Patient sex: F
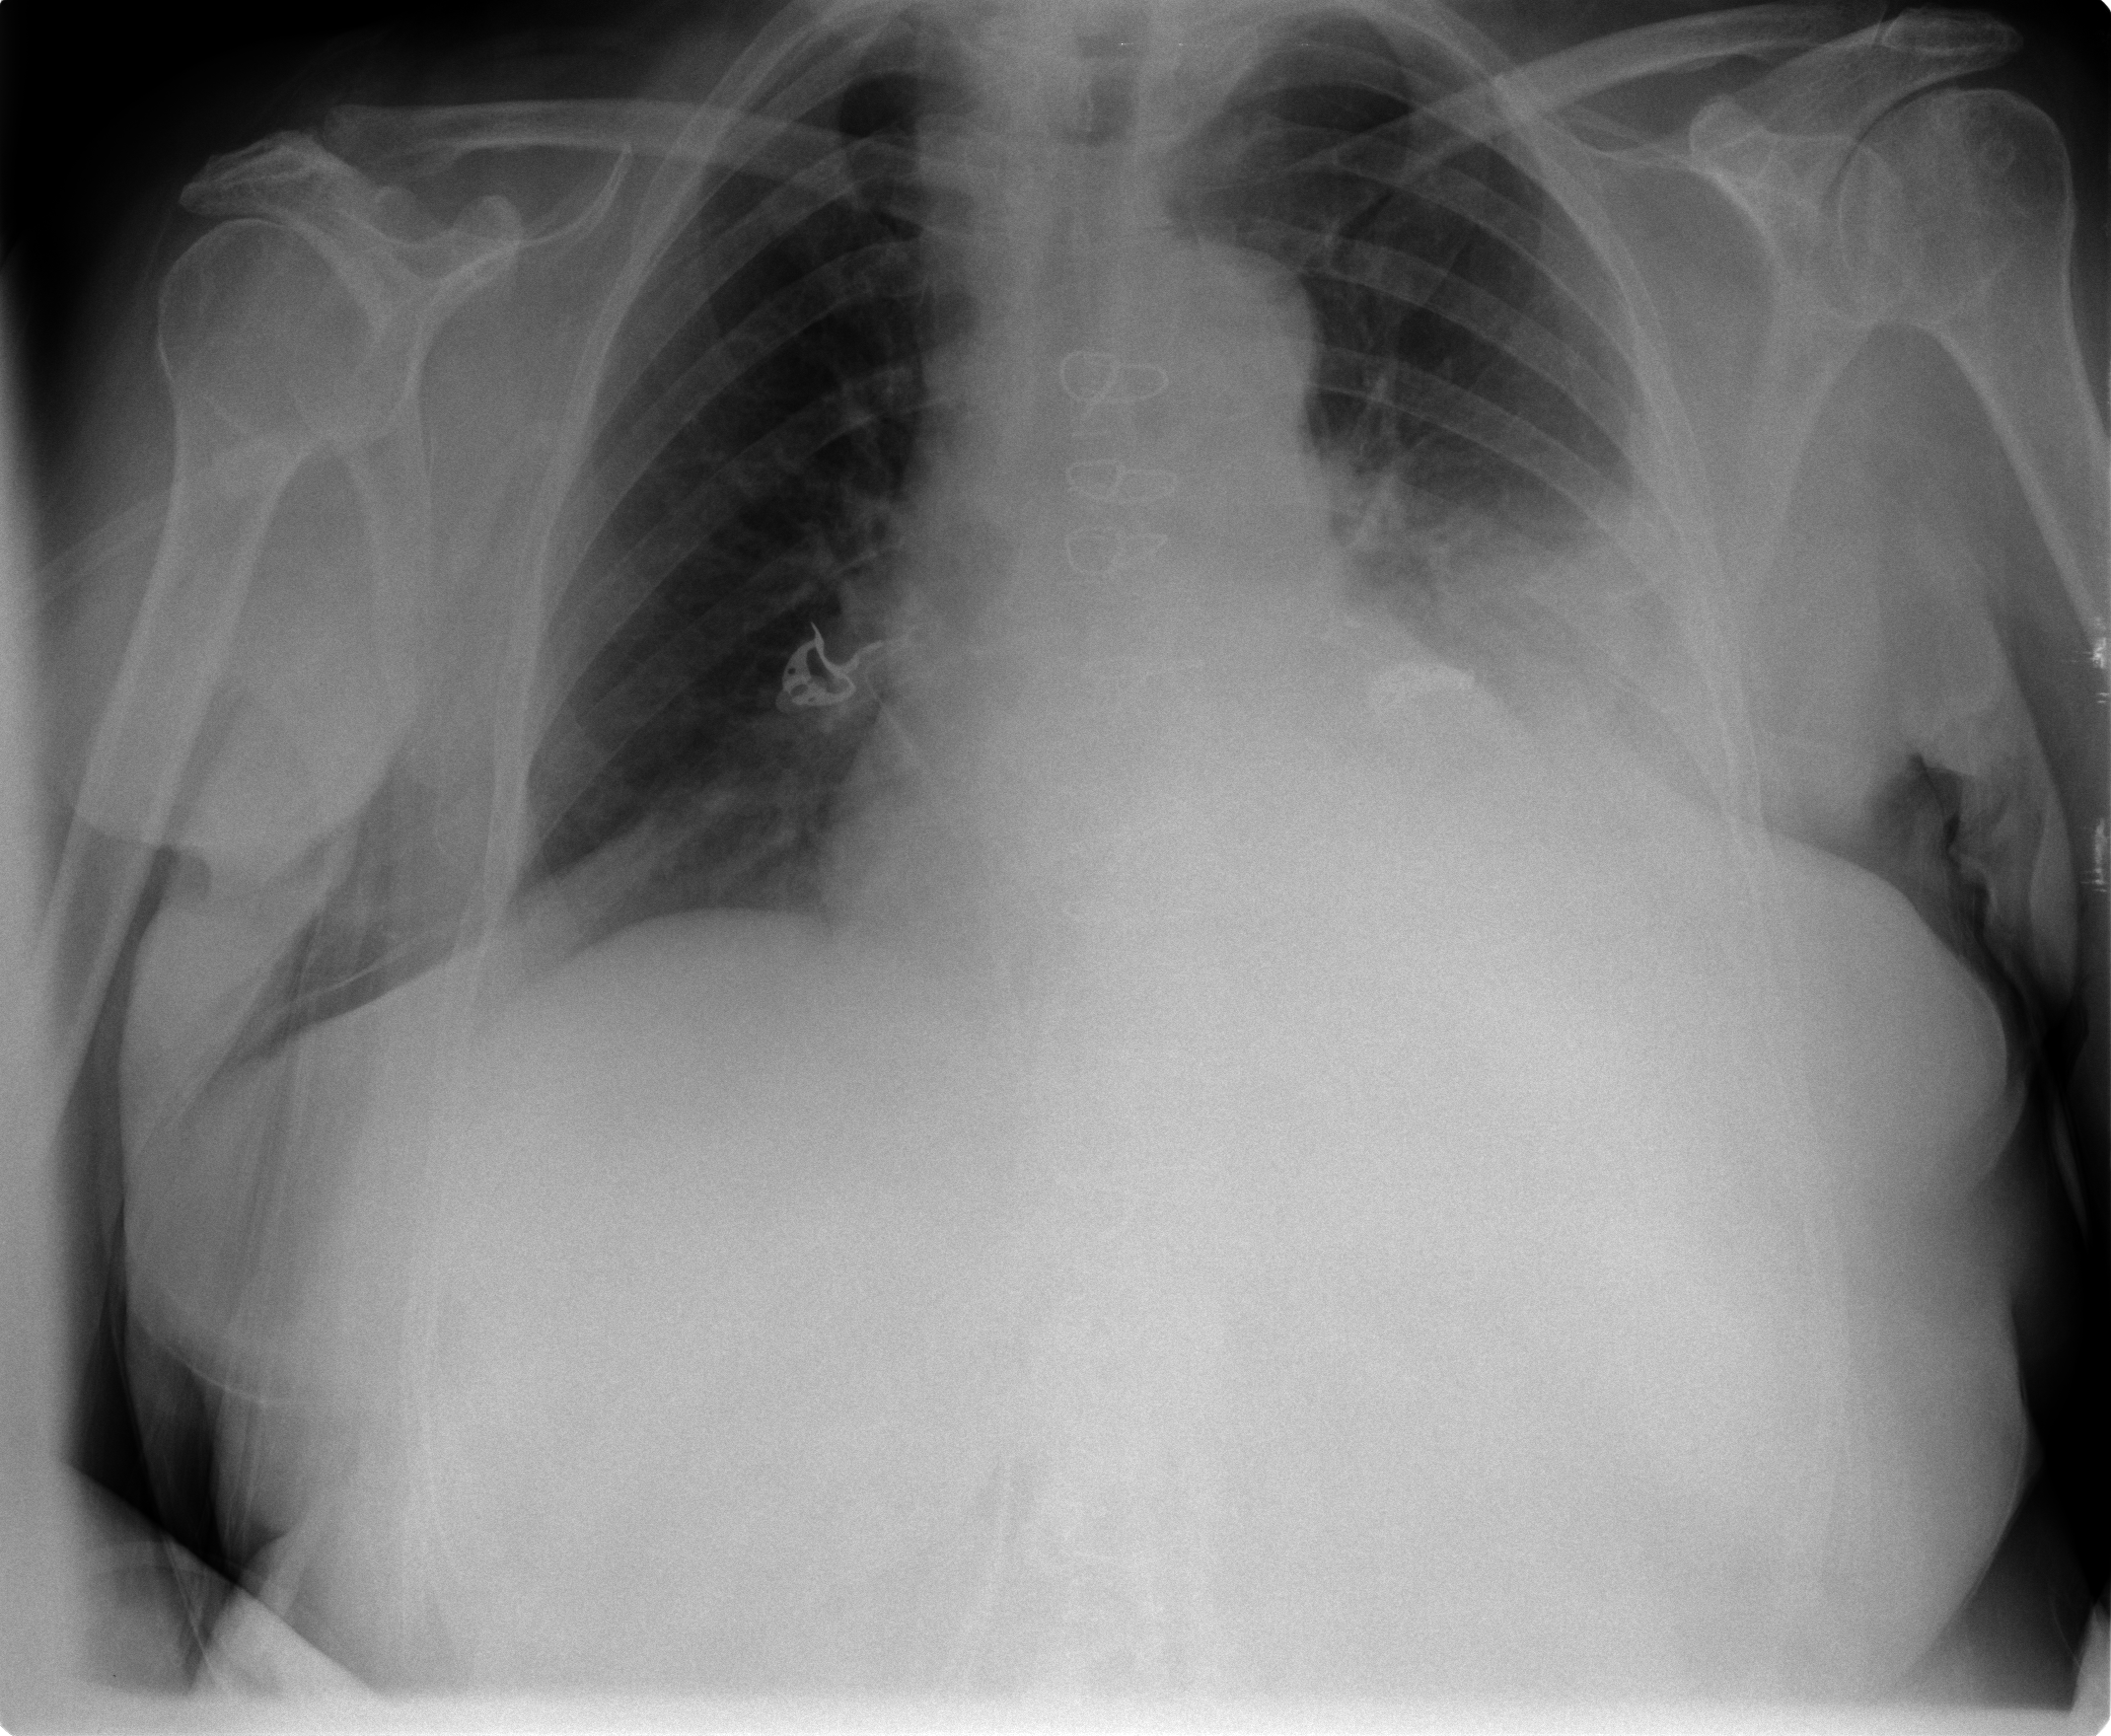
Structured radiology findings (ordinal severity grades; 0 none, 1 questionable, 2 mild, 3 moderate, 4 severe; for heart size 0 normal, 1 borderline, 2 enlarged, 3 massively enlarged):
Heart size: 2
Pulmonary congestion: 2
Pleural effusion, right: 0
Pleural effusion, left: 2
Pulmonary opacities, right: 0
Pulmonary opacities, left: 2
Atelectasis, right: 2
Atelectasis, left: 2